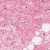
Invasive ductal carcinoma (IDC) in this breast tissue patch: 0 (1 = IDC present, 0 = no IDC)